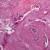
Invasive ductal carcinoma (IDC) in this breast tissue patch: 0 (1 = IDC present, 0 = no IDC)